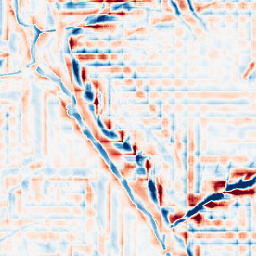
Category: wavelet
Decomposition family: wavelet_dwt
Decomposition parameters: wavelet: db2
level: 4
Upsampling method: sinc_hamming
Upsampling parameters: scale: 4
kernel_size: 16
Upsampling scale: 4